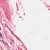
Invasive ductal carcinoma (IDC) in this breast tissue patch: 0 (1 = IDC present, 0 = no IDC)